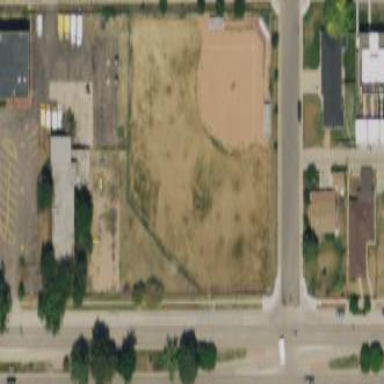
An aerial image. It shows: Baseball pitch for leisure land activities.